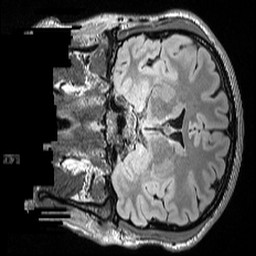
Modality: FLAIR
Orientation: coronal
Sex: male